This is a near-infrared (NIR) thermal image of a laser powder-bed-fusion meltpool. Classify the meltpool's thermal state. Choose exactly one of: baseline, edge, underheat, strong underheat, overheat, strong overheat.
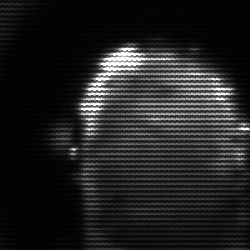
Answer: baseline